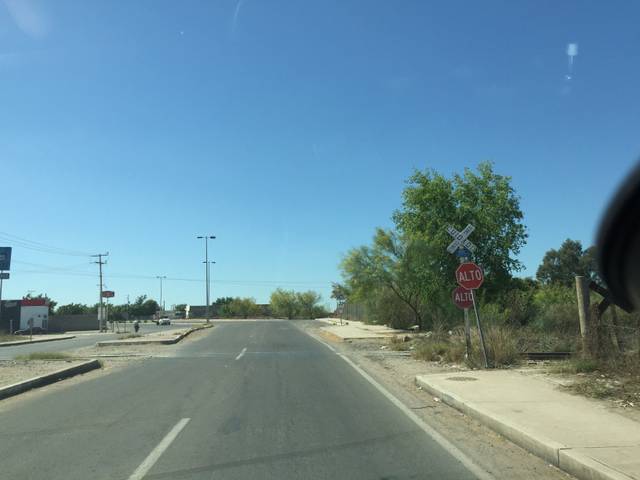
Region: Mexico
Coordinates: 27.069, -109.48